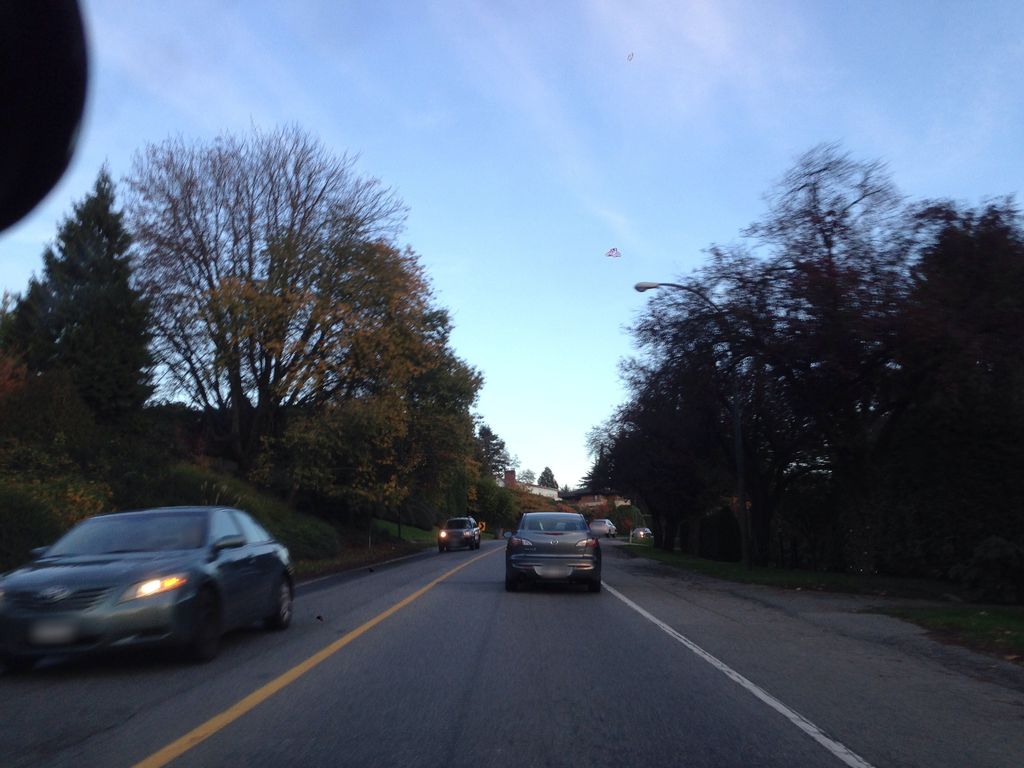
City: vancouver